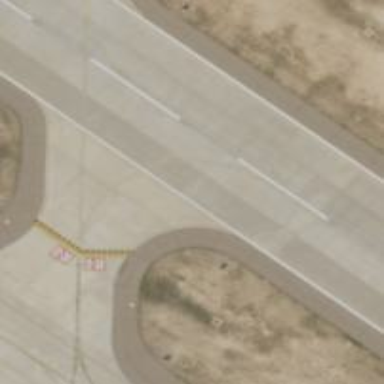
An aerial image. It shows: View of taxiway at the airport.